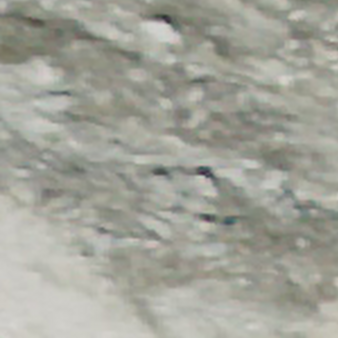
Label: other